Aerial crown-view tile of a tropical tree (Barro Colorado Island, Panama), acquired 20250818:
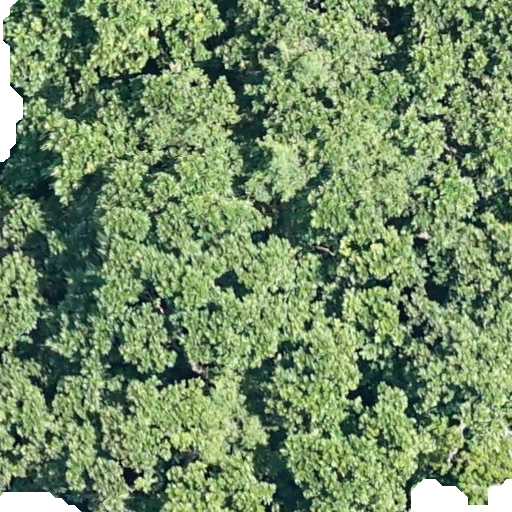
Species: Anacardium excelsum
GBIF accepted scientific name: Anacardium excelsum
Crown area: 522.808 m²